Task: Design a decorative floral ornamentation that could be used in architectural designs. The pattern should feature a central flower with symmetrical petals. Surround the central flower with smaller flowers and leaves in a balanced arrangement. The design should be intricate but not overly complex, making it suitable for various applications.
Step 1342:
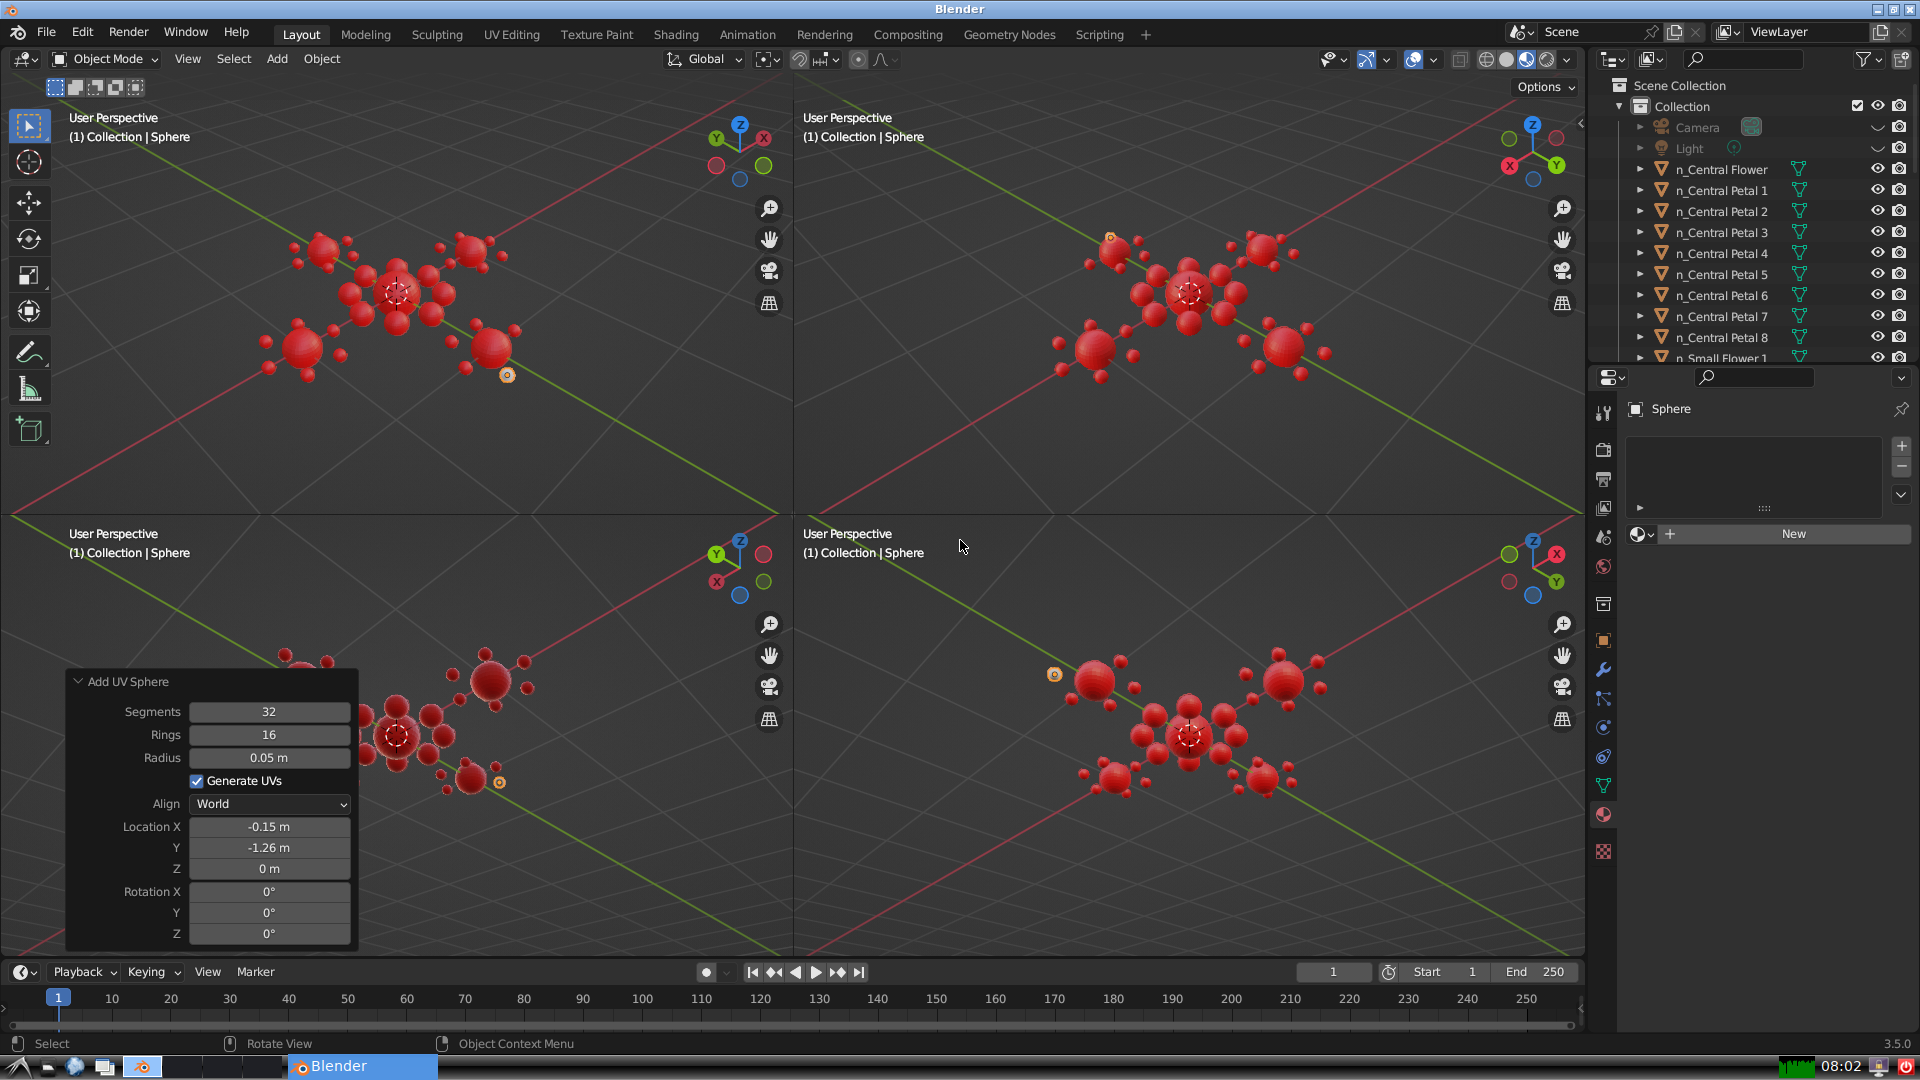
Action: {"mouse_move": [1608, 631]}